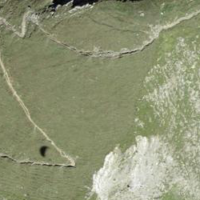
EUNIS habitat code: 23
Species observed at this site:
Aster alpinus
Pyrrhocorax graculus